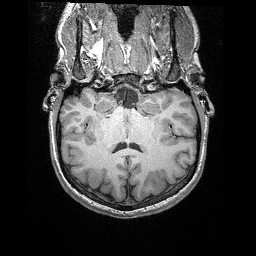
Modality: T1w
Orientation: sagittal
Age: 26
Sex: male
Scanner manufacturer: siemens
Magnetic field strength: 3 T
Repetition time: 2.4 s
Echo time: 0.03 s